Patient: sex F, age 56
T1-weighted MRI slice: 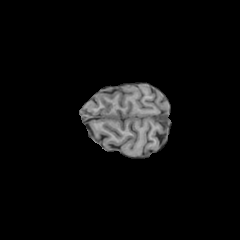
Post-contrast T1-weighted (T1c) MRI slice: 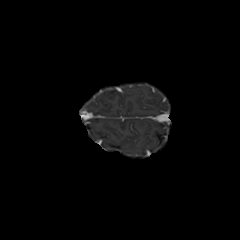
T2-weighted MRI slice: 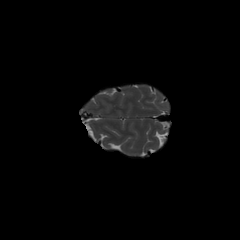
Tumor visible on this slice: no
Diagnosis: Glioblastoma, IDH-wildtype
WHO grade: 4